Игрушечная катапульта может стрелять сразу двумя шариками, выпуская их с одинаковыми по модулю начальными скоростями $v_{0}$, направленными под разными углами к горизонту. Угол, под которым запускается один из шариков, можно менять как угодно. Конструкция катапульты такова, что после выстрела с горизонтальной плоскости оба шарика попадают в одну и ту же точку этой плоскости. После большого числа испытаний выяснилось, что максимальное из возможных расстояний между шариками в то время, пока они оба находились в воздухе, достигало $L_{\max }=19~м$.
Определите начальную скорость $v_{0}$ шариков. Примите $g=10~м/с^{2}$ .
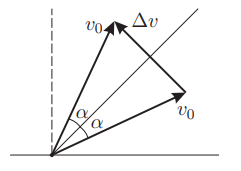
Решение: Дальность полёта шарика, выпущенного из катапульты под углом $\varphi$ к горизонту, равна $$ L=v_{0} \cos \varphi \cdot \frac{2 v_{0} \sin \varphi}{g}=\frac{v_{0}^{2}}{g} \sin 2 \varphi. $$ Так как шарики имеют одинаковую начальную скорость и попадают в одну и ту же точку, углы $\varphi_{1}$ и $\varphi_{2}$, под которыми их выпускают, удовлетворяют условию $\sin 2 \varphi_{1}=\sin 2 \varphi_{2}$. С учетом того, что углы острые и не равны друг другу, отсюда следует равенство $$ \varphi_{1}+\varphi_{2}=\frac{\pi}{2}. $$ Геометрически это условие означает, что векторы начальных скоростей шариков направлены симметрично относительно луча, образующего угол $\pi / 4$ с горизонтом (см. рисунок).  Пусть $\alpha$ — угол между этим лучом и каждой из скоростей. Время, в течение которого оба шарика находятся в полете, определяется временем полета нижнего шарика (верхний шарик летит дольше): $$ t_{п}=\frac{2 v_{0} \sin (\pi / 4-\alpha)}{g}. $$ В течение всего времени полета нижнего шарика ускорения обоих шариков одинаковы, поэтому их относительная скорость постоянна. Модуль этой скорости равен $$ \Delta v=2 v_{0} \sin \alpha. $$ Расстояние между шариками увеличивается со скоростью $\Delta v$ и за время $t_{п}$ достигает своего максимального для данного угла запуска значения $$ L=\Delta v t_{п}=\frac{4 v_{0}^{2}}{g} \sin \alpha \sin \left(\frac{\pi}{4}-\alpha\right)=\frac{2 v_{0}^{2}}{g}\left(\cos \left(2 \alpha-\frac{\pi}{4}\right)-\cos \frac{\pi}{4}\right). $$ Максимум этого выражения достигается, когда $\cos (2 \alpha-\pi / 4)=1$, то есть $\alpha=\pi / 8$. Значит, $$ L_{\max }=\frac{2 v_{0}^{2}}{g}\left(1-\frac{1}{\sqrt{2}}\right), $$ откуда начальная скорость равна $$ v_{0}=\sqrt{\frac{L_{\max } g}{2-\sqrt{2}}}=18~м/с. $$
Ответ: $$ v_{0}=\sqrt{\frac{L_{\max } g}{2-\sqrt{2}}}=18~м/с. $$
Темы:
T, Механика, Кинематика, Баллистика, Всероссийские